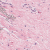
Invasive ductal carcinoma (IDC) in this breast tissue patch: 0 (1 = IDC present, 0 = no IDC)